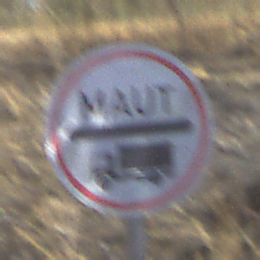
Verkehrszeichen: Mautpflicht
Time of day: Midday
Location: Outdoor (Nature)
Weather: Clear
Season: NotSpecified
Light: Natural